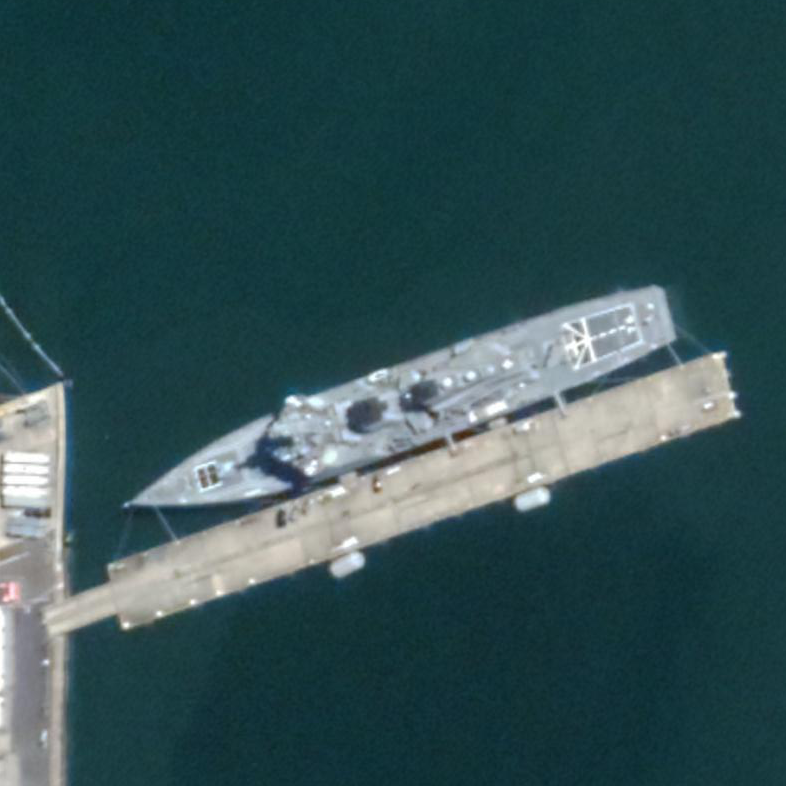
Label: destroyer